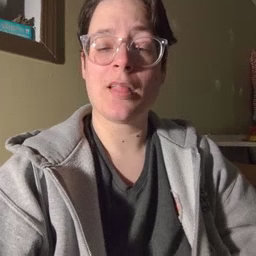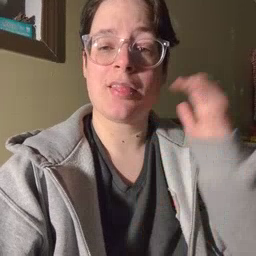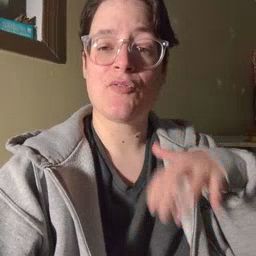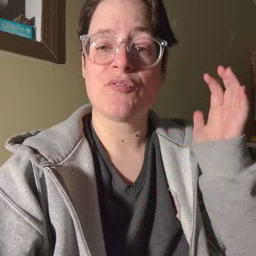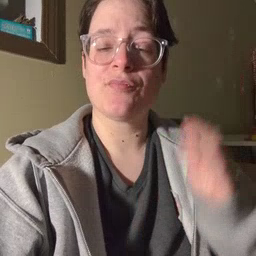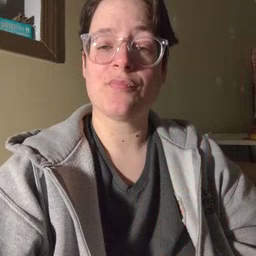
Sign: alligator